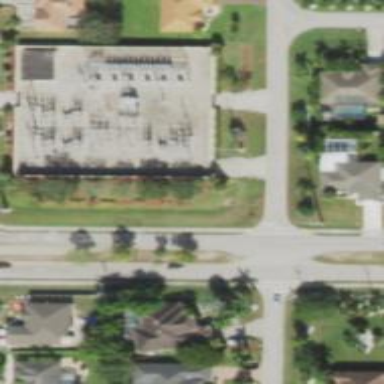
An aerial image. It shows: Switch for power supply.